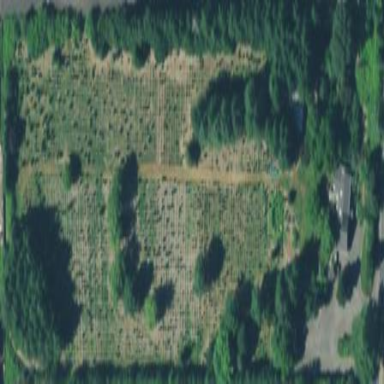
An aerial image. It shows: Plant nursery specializing in Christmas trees.